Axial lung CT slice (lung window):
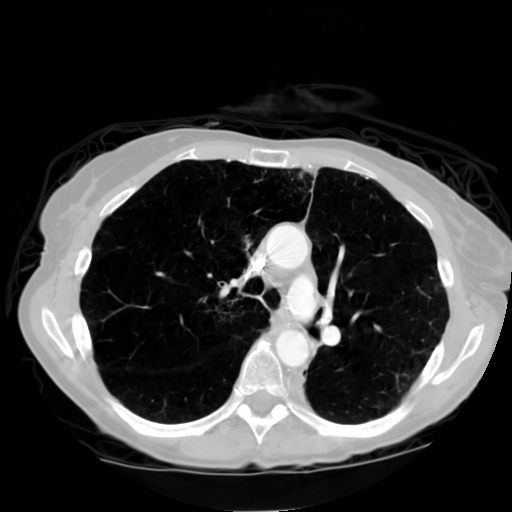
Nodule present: no